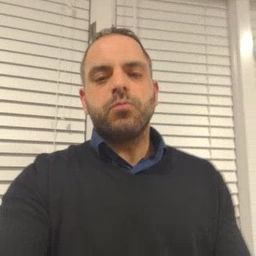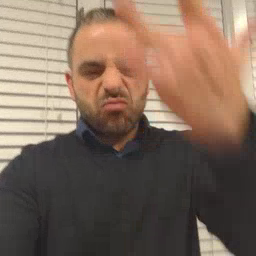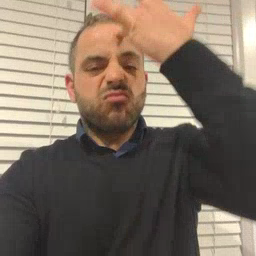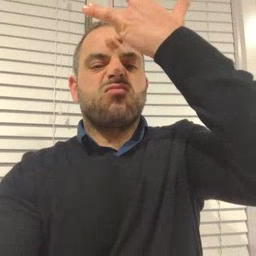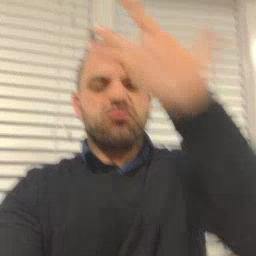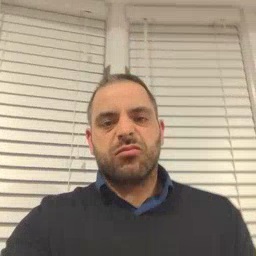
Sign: sick